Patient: sex M, age 51
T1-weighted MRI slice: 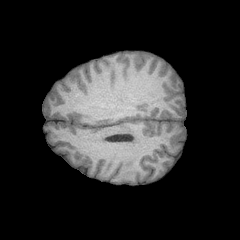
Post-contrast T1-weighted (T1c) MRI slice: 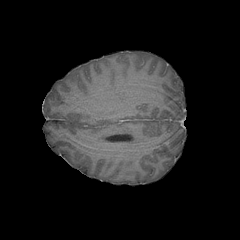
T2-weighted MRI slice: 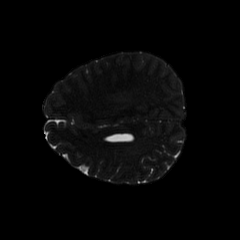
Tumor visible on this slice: yes
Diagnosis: Astrocytoma, IDH-mutant
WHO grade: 4